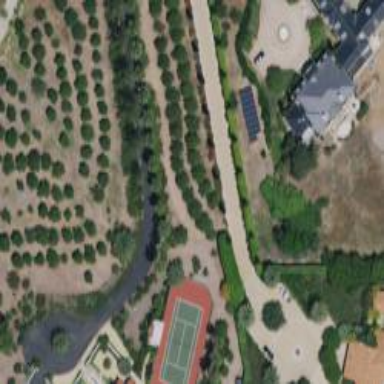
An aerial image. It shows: Driveway.